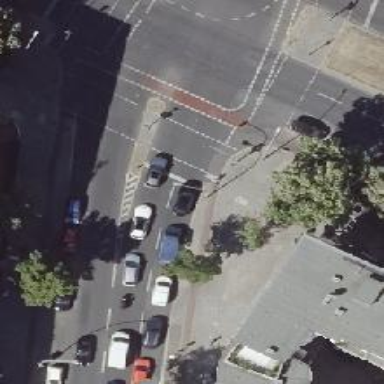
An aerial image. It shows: Footway located on traffic island.